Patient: sex F, age 51
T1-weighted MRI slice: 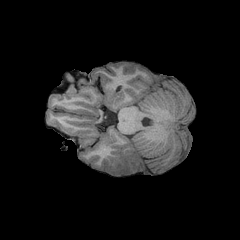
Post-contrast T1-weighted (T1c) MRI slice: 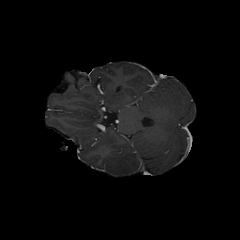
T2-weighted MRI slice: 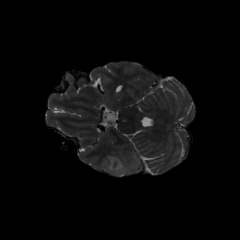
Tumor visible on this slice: yes
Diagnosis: Astrocytoma, IDH-wildtype
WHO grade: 3